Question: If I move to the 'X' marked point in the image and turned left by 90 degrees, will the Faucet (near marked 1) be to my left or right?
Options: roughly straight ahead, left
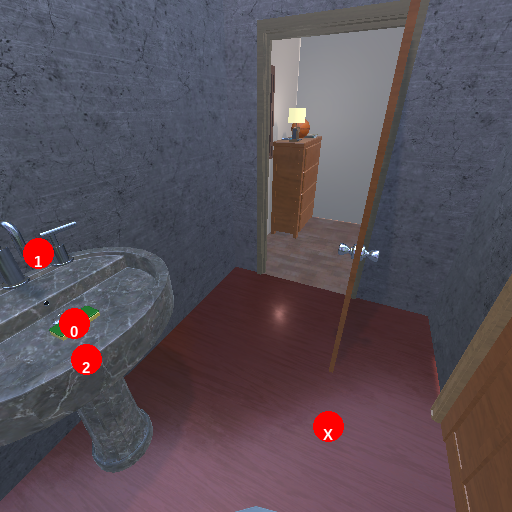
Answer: roughly straight ahead